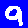
Digit: 9